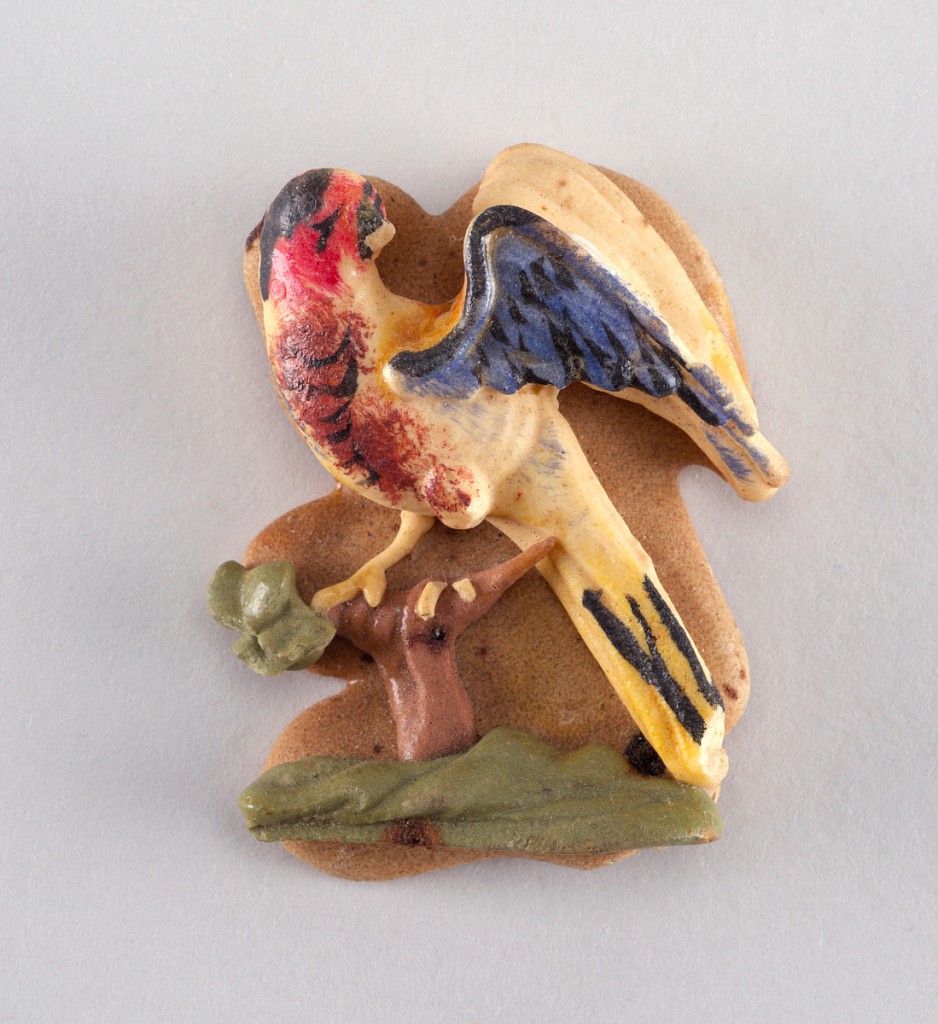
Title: Ornament, Christmas tree
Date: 1850–99
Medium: Dough and sugar
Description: A multicolored bird in relief, perched on a branch.